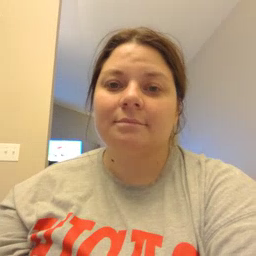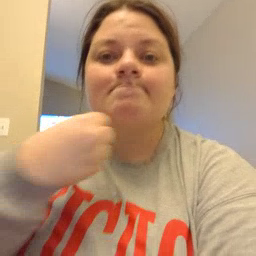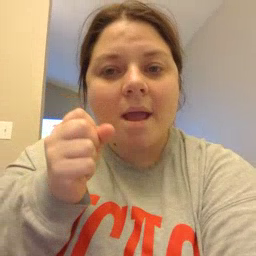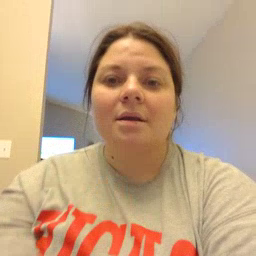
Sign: make